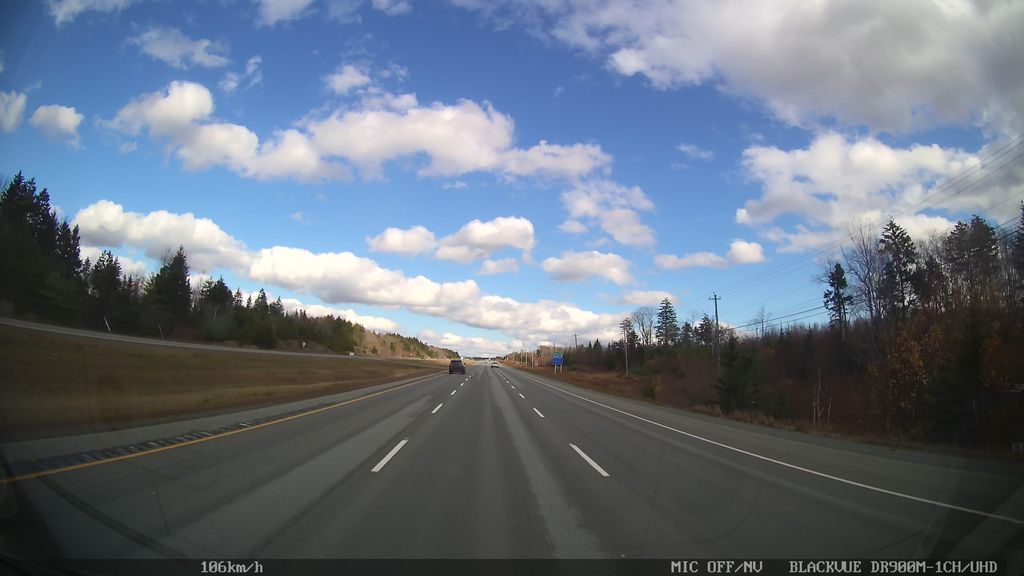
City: halifax